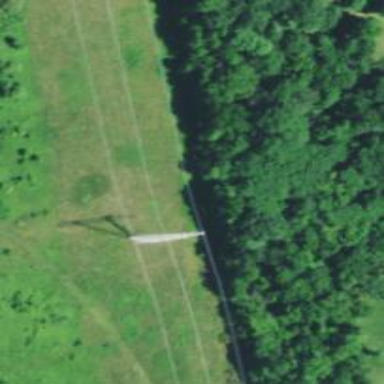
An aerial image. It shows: Lattice structure tower used for power distribution.